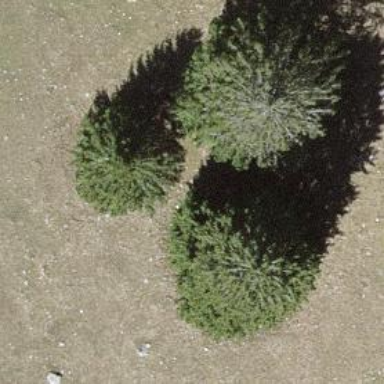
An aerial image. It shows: Needle-leaved tree in natural setting.